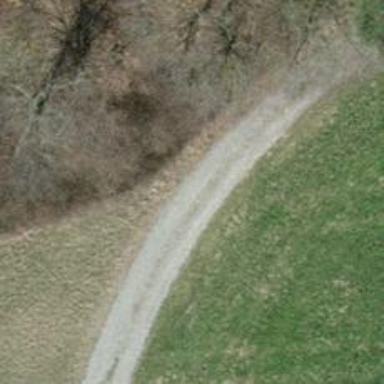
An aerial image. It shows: Track with grade 3 pebblestone surface.